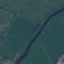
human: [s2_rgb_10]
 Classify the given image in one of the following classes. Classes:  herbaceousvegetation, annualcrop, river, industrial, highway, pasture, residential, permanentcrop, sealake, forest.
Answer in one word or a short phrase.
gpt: River